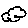
Label: cloud